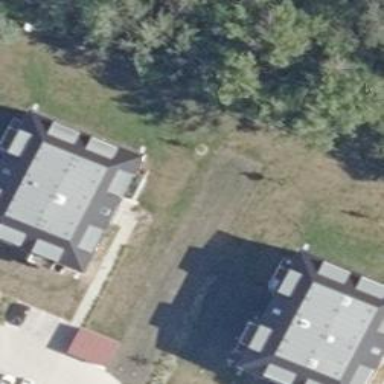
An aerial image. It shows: Quadruple saltbox roof shape on apartment building.